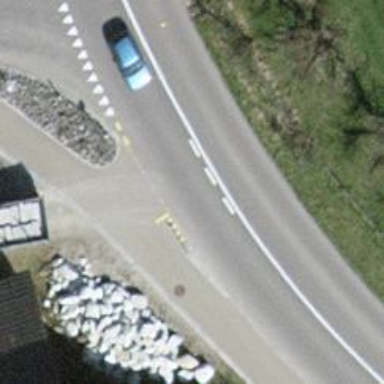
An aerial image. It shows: Asphalt cycleway.